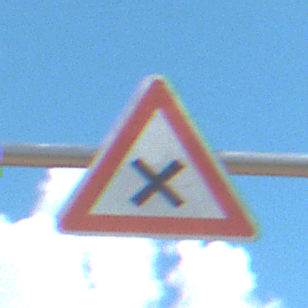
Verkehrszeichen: KreuzungOderEinmuendung
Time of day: Midday
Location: Outdoor (Nature)
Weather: PartlyCloudy
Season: NotSpecified
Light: Natural